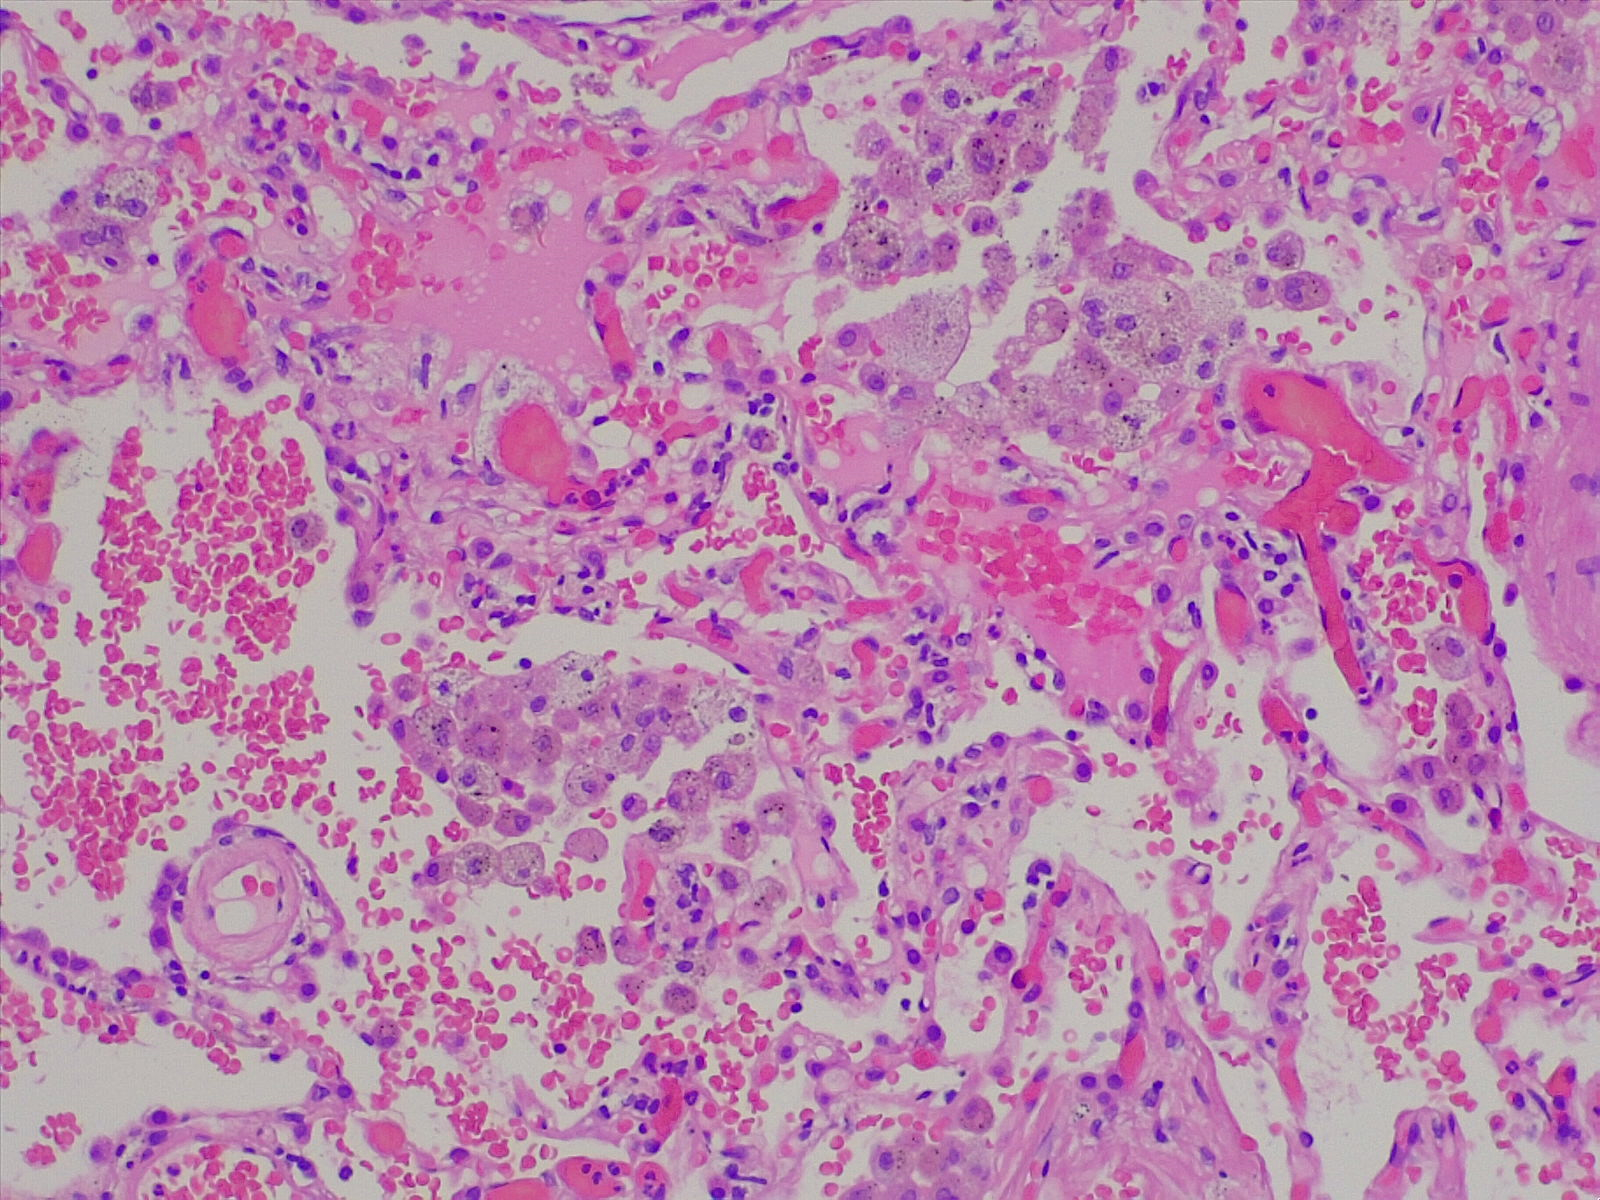
Label: normal lung tissue